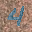
Label: 4